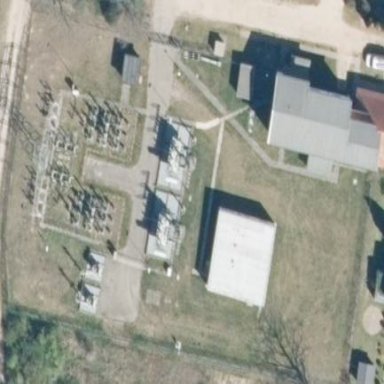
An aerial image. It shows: Distribution level power substation.